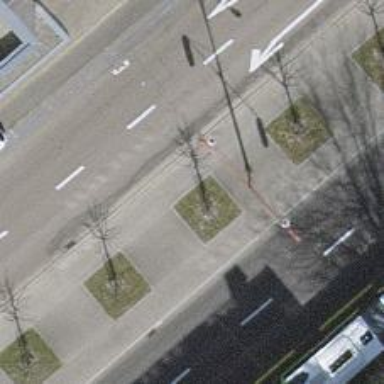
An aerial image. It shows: Avenue lined with deciduous broadleaved trees.